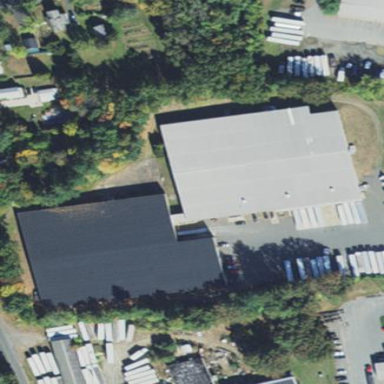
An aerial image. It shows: Warehouse building.